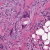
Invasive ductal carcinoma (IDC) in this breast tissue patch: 1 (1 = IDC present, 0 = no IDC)